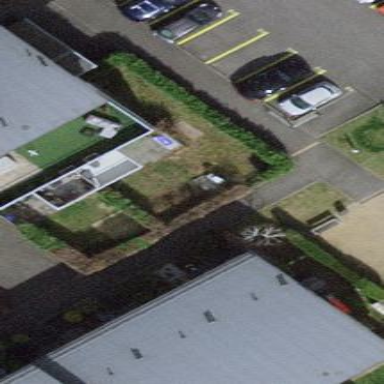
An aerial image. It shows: Garden surrounded by fence.